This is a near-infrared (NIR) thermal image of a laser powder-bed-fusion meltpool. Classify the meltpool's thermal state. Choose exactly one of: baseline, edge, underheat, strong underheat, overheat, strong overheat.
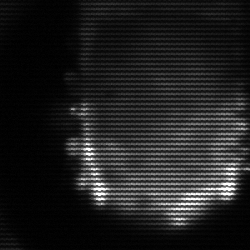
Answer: baseline